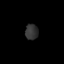
Tissue: lung
Cell type: Myeloid cells
Senescence score: 0.2107
Nuclear area (px): 196
Mean DAPI intensity: 51.474